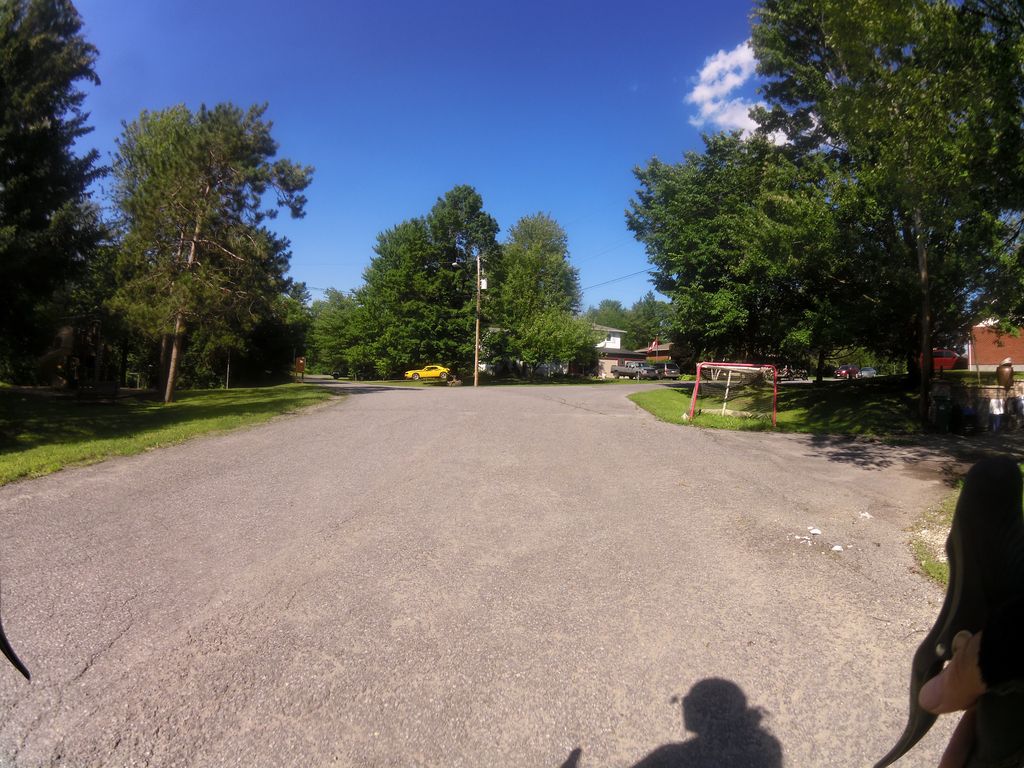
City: ottawa-gatineau